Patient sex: M
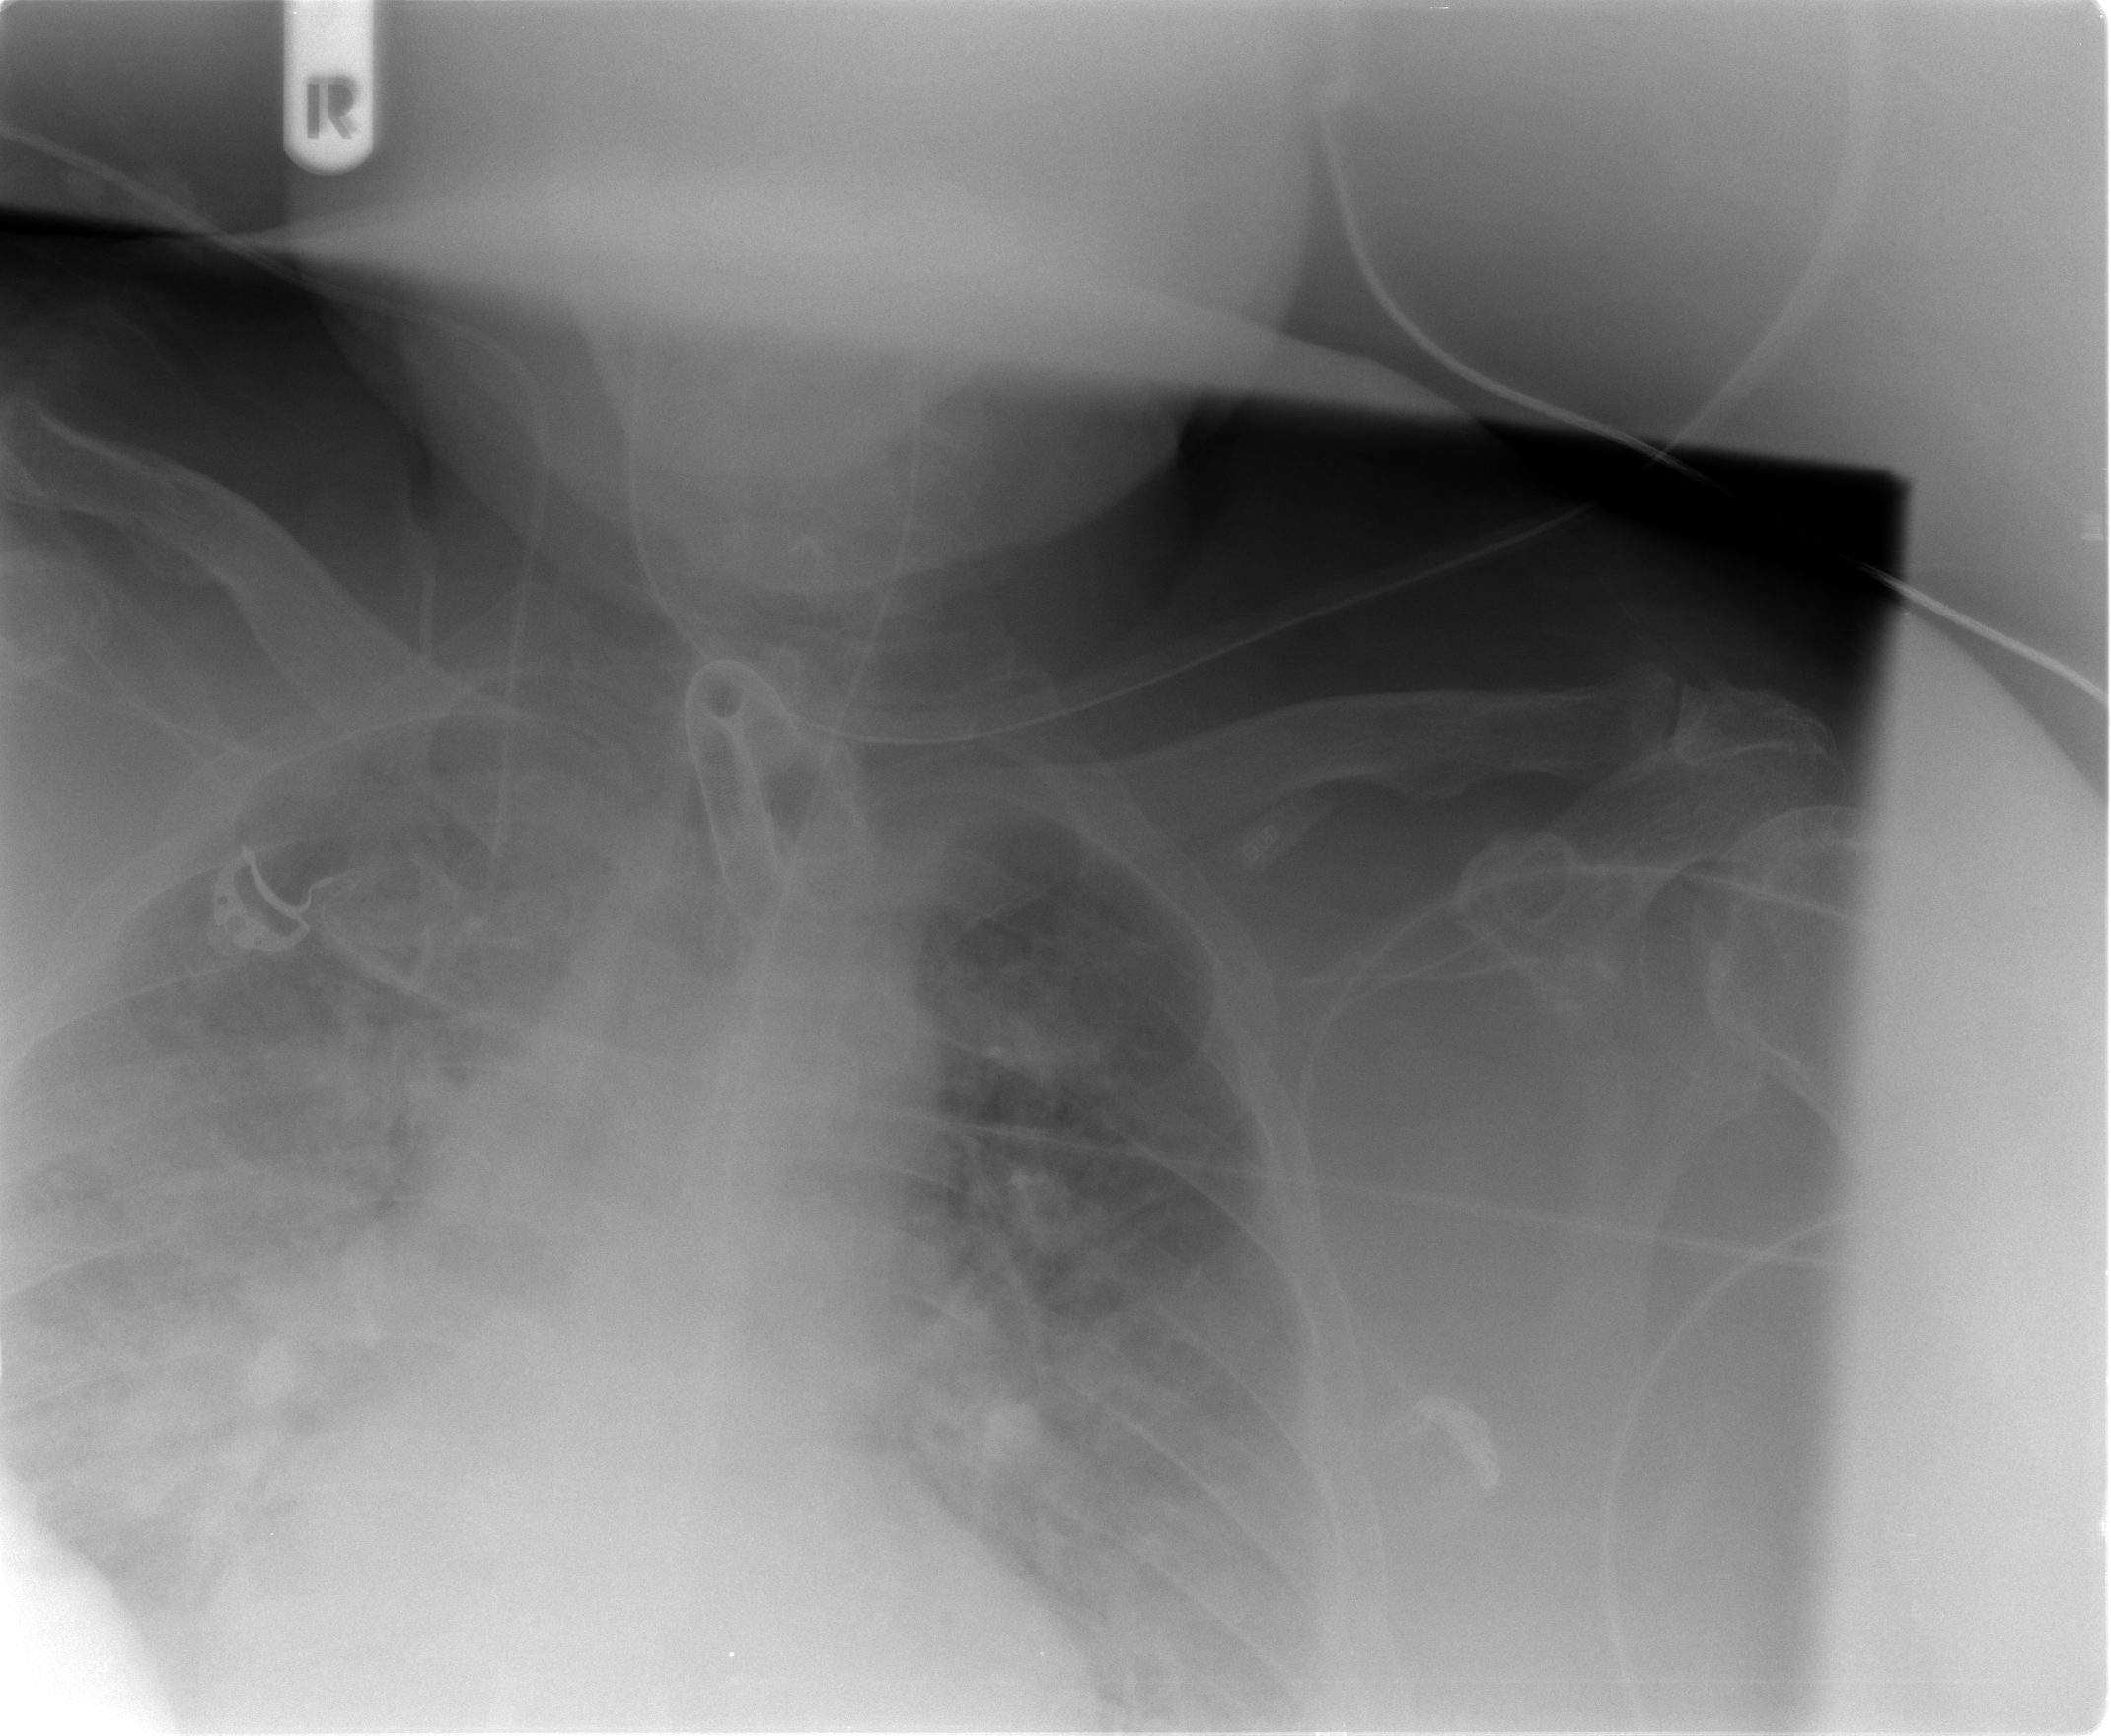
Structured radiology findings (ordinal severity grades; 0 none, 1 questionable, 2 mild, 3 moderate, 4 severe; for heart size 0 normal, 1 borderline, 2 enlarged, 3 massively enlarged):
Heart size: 2
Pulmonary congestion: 3
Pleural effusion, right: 1
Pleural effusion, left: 1
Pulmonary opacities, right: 3
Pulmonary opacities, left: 2
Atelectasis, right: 3
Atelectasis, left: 2